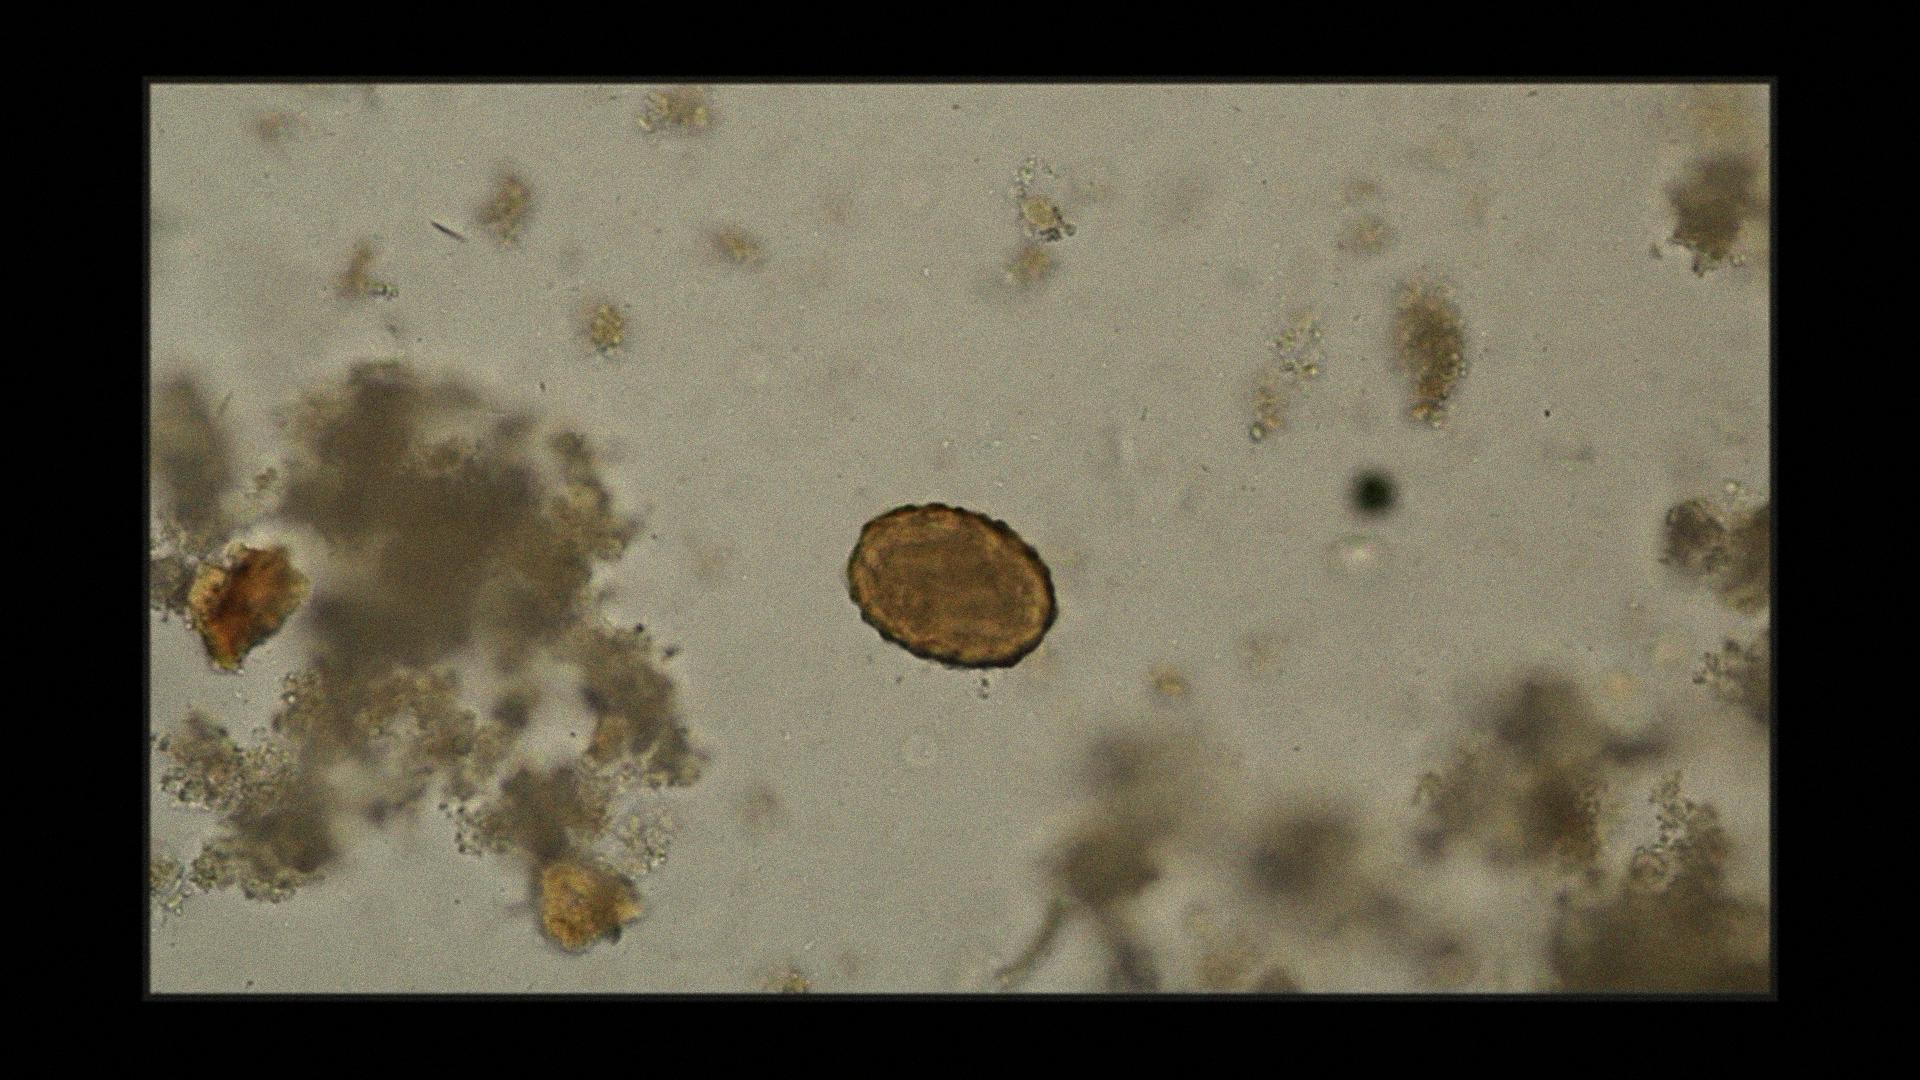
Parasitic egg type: Ascaris lumbricoides